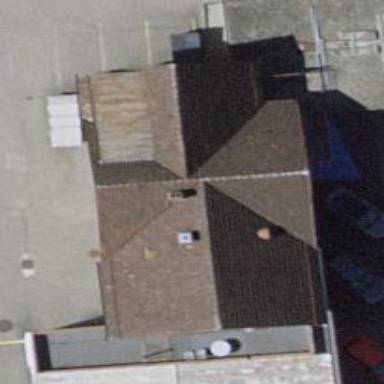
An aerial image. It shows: Car repair shop.